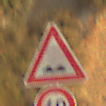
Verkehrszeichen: UnebeneFahrbahn
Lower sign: Geschwindigkeit40
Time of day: SunriseSunset
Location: Outdoor (Nature)
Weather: PartlyCloudy
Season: NotSpecified
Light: Natural